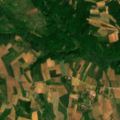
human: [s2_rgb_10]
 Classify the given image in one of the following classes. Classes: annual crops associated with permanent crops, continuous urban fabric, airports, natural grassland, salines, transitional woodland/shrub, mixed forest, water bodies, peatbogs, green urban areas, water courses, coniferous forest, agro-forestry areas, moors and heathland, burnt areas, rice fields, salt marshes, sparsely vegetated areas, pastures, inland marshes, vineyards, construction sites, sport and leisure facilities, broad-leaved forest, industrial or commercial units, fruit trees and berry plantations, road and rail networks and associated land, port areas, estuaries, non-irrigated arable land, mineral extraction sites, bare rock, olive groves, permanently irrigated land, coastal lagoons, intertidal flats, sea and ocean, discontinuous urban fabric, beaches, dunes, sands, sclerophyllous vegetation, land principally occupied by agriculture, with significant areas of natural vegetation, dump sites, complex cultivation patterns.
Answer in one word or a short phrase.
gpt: complex cultivation patterns, land principally occupied by agriculture, with significant areas of natural vegetation, broad-leaved forest